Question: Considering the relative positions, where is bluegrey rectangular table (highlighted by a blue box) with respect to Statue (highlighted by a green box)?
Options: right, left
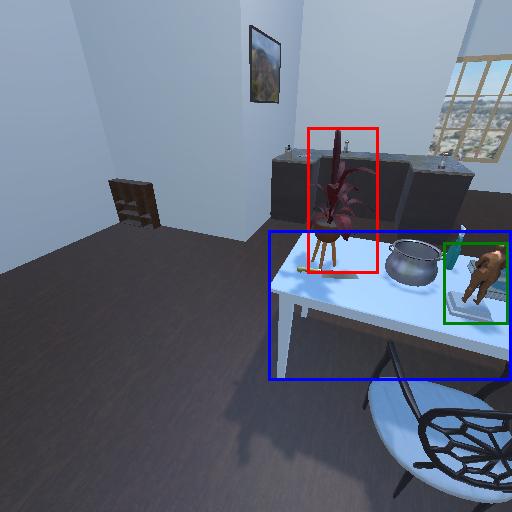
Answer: right